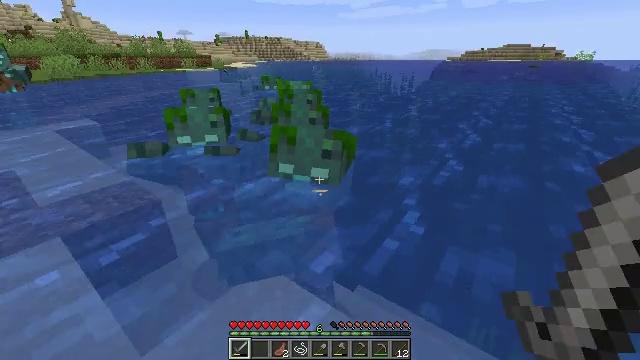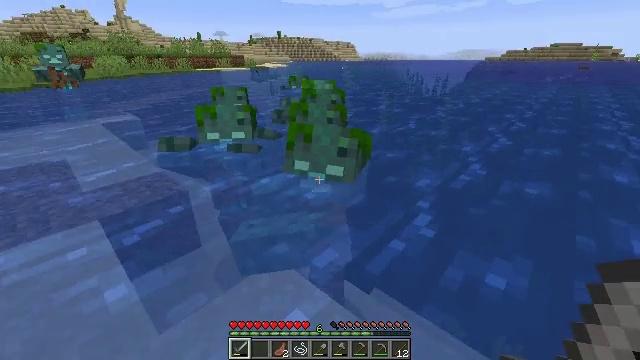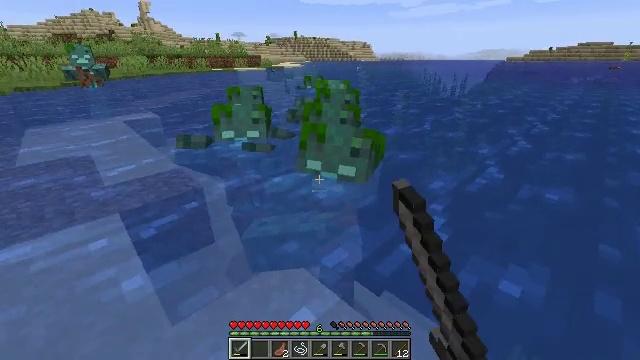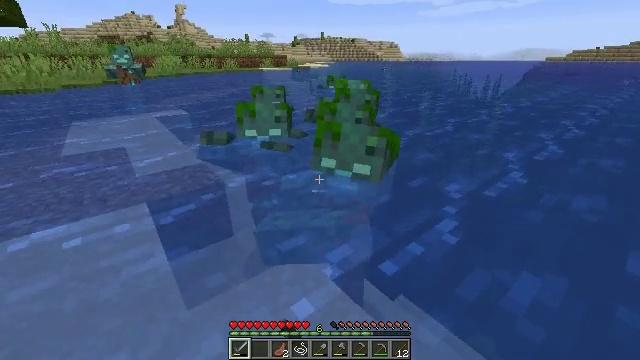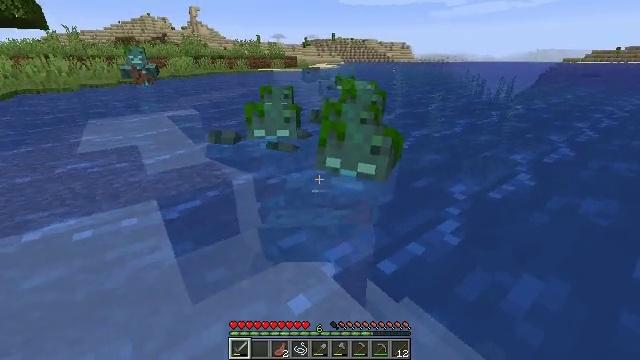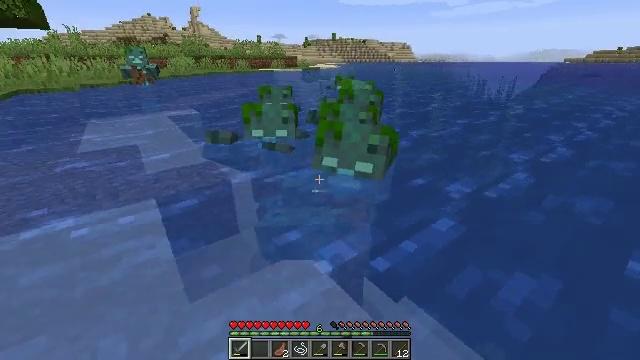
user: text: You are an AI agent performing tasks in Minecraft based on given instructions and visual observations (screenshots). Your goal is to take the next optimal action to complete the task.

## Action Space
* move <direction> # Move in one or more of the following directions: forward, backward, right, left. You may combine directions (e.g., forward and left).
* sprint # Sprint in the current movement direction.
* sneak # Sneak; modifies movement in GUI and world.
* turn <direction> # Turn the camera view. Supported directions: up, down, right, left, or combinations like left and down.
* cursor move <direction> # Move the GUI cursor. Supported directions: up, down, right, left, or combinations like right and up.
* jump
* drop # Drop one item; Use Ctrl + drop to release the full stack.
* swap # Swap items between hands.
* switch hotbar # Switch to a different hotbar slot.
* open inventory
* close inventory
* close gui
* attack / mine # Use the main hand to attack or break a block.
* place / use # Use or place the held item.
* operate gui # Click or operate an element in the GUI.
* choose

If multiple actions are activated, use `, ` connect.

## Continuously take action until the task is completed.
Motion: motion action
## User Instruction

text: Eliminate the undead.
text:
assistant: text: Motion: turn left, attack / mine
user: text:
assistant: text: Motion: turn left, attack / mine
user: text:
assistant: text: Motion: turn left, attack / mine
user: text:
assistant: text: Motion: turn left
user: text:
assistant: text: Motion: no_op
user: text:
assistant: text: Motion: no_op